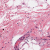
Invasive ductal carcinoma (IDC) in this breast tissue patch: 0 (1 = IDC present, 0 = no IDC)